Question: I have a sample script to make a radial contour plot:
'''
import os
import math
import numpy as np
import matplotlib.pyplot as plt
import mpl_toolkits.axisartist.floating_axes as floating_axes
from matplotlib.projections import PolarAxes
from mpl_toolkits.axisartist.grid_finder import FixedLocator, MaxNLocator, DictFormatter
import random
# ------------------------------------ #
def setup_arc_radial_axes(fig, rect, angle_ticks, radius_ticks, min_rad, max_rad):
tr = PolarAxes.PolarTransform()
pi = np.pi
grid_locator1 = FixedLocator([v for v, s in angle_ticks])
tick_formatter1 = DictFormatter(dict(angle_ticks))
grid_locator2 = FixedLocator([a for a, b in radius_ticks])
tick_formatter2 = DictFormatter(dict(radius_ticks))
grid_helper = floating_axes.GridHelperCurveLinear(tr,
extremes=((370.0*(pi/180.0)), (170.0*(pi/180.0)), max_rad, min_rad),
grid_locator1=grid_locator1,
grid_locator2=grid_locator2,
tick_formatter1=tick_formatter1,
tick_formatter2=tick_formatter2,
)
ax1 = floating_axes.FloatingSubplot(fig, rect, grid_helper=grid_helper)
fig.add_subplot(ax1)
ax1.grid(True)
# create a parasite axes whose transData in RA, cz
aux_ax = ax1.get_aux_axes(tr)
aux_ax.patch = ax1.patch
ax1.patch.zorder=0.9
#ax1.axis["left"].set_ticklabel_direction("+")
return ax1, aux_ax
# ------------------------------------ #
# write angle values to the plotting array
angles = []
for mic_num in range(38):
angle = float(mic_num)*(180.0/36.0)*(math.pi/180.0)+math.pi
angles.append(angle)
# ------------------------------------ #
### these are merely the ticks that appear on the plot axis
### these don't actually get plotted
angle_ticks = range(0,190,10)
angle_ticks_rads = [a*math.pi/180.0 for a in angle_ticks]
angle_ticks_rads_plus_offset = [a+math.pi for a in angle_ticks_rads]
angle_ticks_for_plot = []
for i in range(len(angle_ticks)):
angle_ticks_for_plot.append((angle_ticks_rads_plus_offset[i],r"$"+str(angle_ticks[i])+"$"))
# ------------------------------------ #
scale = 1.0
aspect = 1.50
height = 8.0
fig = plt.figure(1, figsize=(height*aspect*scale, height*scale))
fig.subplots_adjust(wspace=0.3, left=0.05, right=0.95, top=0.84)
fig.subplots_adjust()
plot_real_min = 30.0
plot_real_max = 100.0
plot_fake_min = 0.0
plot_fake_max = 5000.0
rad_tick_increment = 500.0
radius_ticks = []
for i in range(int(plot_fake_min),int(plot_fake_max)+int(rad_tick_increment),int(rad_tick_increment)):
plot_fake_val = ((i-plot_fake_min)/(plot_fake_max-plot_fake_min))*(plot_real_max-plot_real_min)+plot_real_min
radius_ticks.append((plot_fake_val, r"$"+str(i)+"$"))
ax2, aux_ax2 = setup_arc_radial_axes(fig, 111, angle_ticks_for_plot, radius_ticks, plot_real_min, plot_real_max)
azimuths = np.radians(np.linspace(0, 180, 91))
azimuths_adjusted = [ (x + math.pi) for x in azimuths ]
zeniths = np.arange(0, 5050, 50)
zeniths_adjusted = [((x-plot_fake_min)/(plot_fake_max-plot_fake_min))*(plot_real_max-plot_real_min)+plot_real_min for x in zeniths]
r, theta = np.meshgrid(zeniths_adjusted, azimuths_adjusted)
values = 90.0+5.0*np.random.random((len(azimuths), len(zeniths)))
aux_ax2.contourf(theta, r, values)
cbar = plt.colorbar(aux_ax2.contourf(theta, r, values), orientation='vertical')
cbar.ax.set_ylabel('Contour Value [Unit]', fontsize = 16)
plt.suptitle('Plot Title ', fontsize = 24, weight="bold")
plt.legend(loc=3,prop={'size':20})
plt.xlabel('Angle [deg]', fontsize=20, weight="bold")
plt.ylabel('Frequency [Hz]', fontsize=20, weight="bold")
# plt.show()
plt.savefig('plot.png', dpi=100)
plt.close()
'''
...which gives me a plot that looks like:

However, I would like to have a logarithmic scale on the radius-axis. Does anyone know a convenient way to do this?
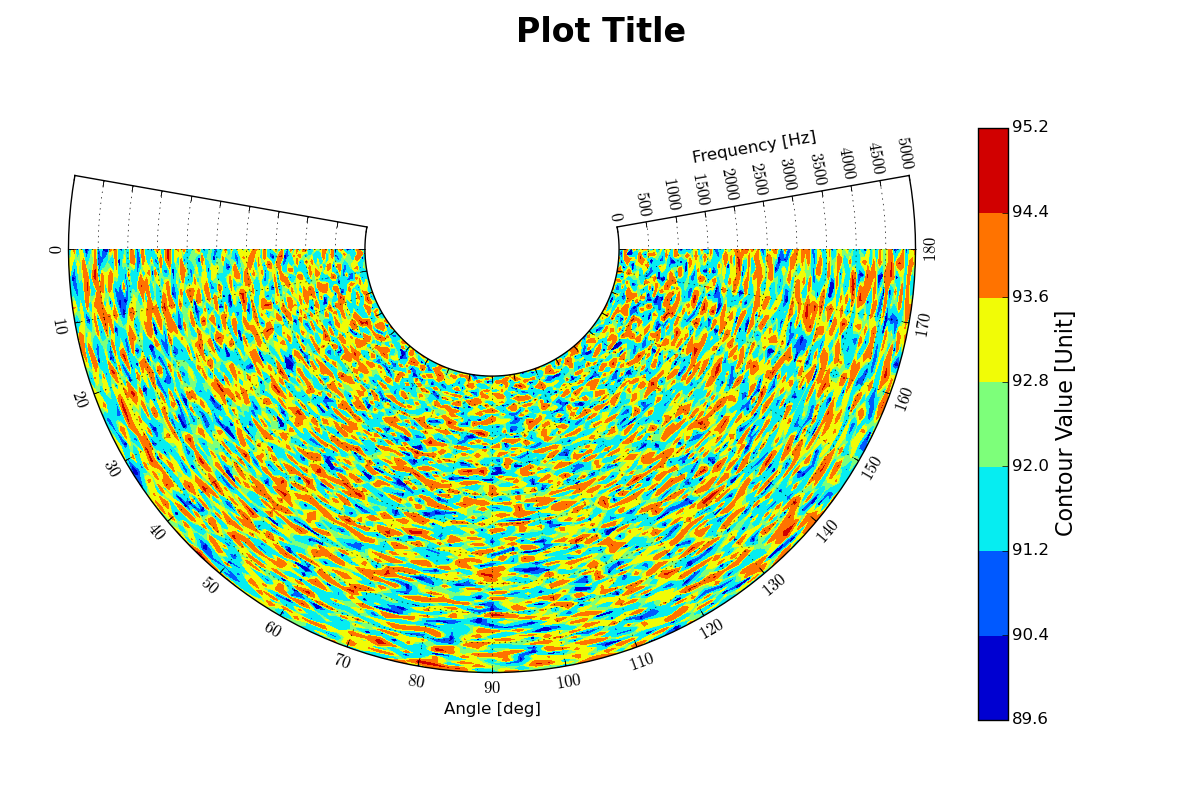
Answer: Not elegant, alas, but you could alter the polar coordinate transform to do what you want. I got the code from here: <URL>.
I changed the names to LogPolarTransform and InvertedLogPolarTransform, then altered the formulas to use a log scale. Basically, I changed these lines:
'''
x[:] = np.where(mask, np.nan, r * np.cos(t))
y[:] = np.where(mask, np.nan, r * np.sin(t))
'''
to these:
'''
x[:] = np.where(mask, np.nan, np.log(r) * np.cos(t))
y[:] = np.where(mask, np.nan, np.log(r) * np.sin(t))
'''
and this line:
'''
r = np.sqrt(x*x + y*y)
'''
to this:
'''
r = np.exp(np.sqrt(x*x + y*y))
'''
If you copy and paste the following code above what you already have, and change 'tr = PolarAxes.PolarTransform()' to 'tr = LogPolarTransform()', you should end up with a log-scaled radial axis. Here's the resulting figure (I changed 'plot_real_min' to 5.0 so things would show up better) :

'''
from matplotlib.transforms import Transform
class LogPolarTransform(PolarAxes.PolarTransform):
input_dims = 2
output_dims = 2
is_separable = False
def __init__(self, axis=None, use_rmin=True):
Transform.__init__(self)
self._axis = axis
self._use_rmin = use_rmin
def transform_non_affine(self, tr):
xy = np.empty(tr.shape, np.float_)
if self._axis is not None:
if self._use_rmin:
rmin = self._axis.viewLim.ymin
else:
rmin = 0
theta_offset = self._axis.get_theta_offset()
theta_direction = self._axis.get_theta_direction()
else:
rmin = 0
theta_offset = 0
theta_direction = 1
t = tr[:, 0:1]
r = tr[:, 1:2]
x = xy[:, 0:1]
y = xy[:, 1:2]
t *= theta_direction
t += theta_offset
r = r - rmin
mask = r < 0
x[:] = np.where(mask, np.nan, np.log(r) * np.cos(t))
y[:] = np.where(mask, np.nan, np.log(r) * np.sin(t))
return xy
def inverted(self):
return InvertedLogPolarTransform(self._axis, self._use_rmin)
inverted.__doc__ = Transform.inverted.__doc__
class InvertedLogPolarTransform(Transform):
"""
The inverse of the polar transform, mapping Cartesian
coordinate space *x* and *y* back to *theta* and *r*.
"""
input_dims = 2
output_dims = 2
is_separable = False
def __init__(self, axis=None, use_rmin=True):
Transform.__init__(self)
self._axis = axis
self._use_rmin = use_rmin
def transform_non_affine(self, xy):
if self._axis is not None:
if self._use_rmin:
rmin = self._axis.viewLim.ymin
else:
rmin = 0
theta_offset = self._axis.get_theta_offset()
theta_direction = self._axis.get_theta_direction()
else:
rmin = 0
theta_offset = 0
theta_direction = 1
x = xy[:, 0:1]
y = xy[:, 1:]
r = np.exp(np.sqrt(x*x + y*y))
with np.errstate(invalid='ignore'):
# At x=y=r=0 this will raise an
# invalid value warning when doing 0/0
# Divide by zero warnings are only raised when
# the numerator is different from 0. That
# should not happen here.
theta = np.arccos(x / r)
theta = np.where(y < 0, 2 * np.pi - theta, theta)
theta -= theta_offset
theta *= theta_direction
theta %= 2 * np.pi
r += rmin
return np.concatenate((theta, r), 1)
def inverted(self):
return PolarAxes.LogPolarTransform(self._axis, self._use_rmin)
'''